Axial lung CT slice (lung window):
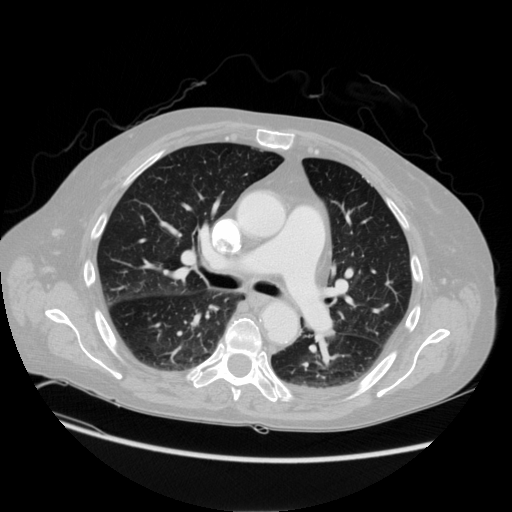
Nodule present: no